Question: i have a standard select html attribute and what i want to do is add an icon to the selected option list basically it shows the user that this select has download options here's my code.
'''
<select>
<option style="background-image: url('https://s17.postimg.cc/kc1y6xwlb/download.png')"></option>
<option>PDF</option>
<option>CSV</option>
</select>
'''
this is what i am trying to achieve!

i have tried a couple of solutions but none seems to be working for my issue, any help?
<URL>
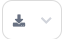
Answer: Unfortunately, we cannot style an 'option' element using only CSS.
But, we can do it on the 'select'!
Is my snippet the kind of thing you are trying to achieve?
'''
select {
border: 1px solid gray;
border-radius: 8px;
padding: 4px 0 4px 24px;
background-image: url('https://s17.postimg.cc/kc1y6xwlb/download.png');
background-repeat: no-repeat;
background-position: 8px;
}
'''
'''
<select>
<option hidden>...</option>
<option>PDF</option>
<option>CSV</option>
</select>
'''
You might be interested in this topic: <URL>
I hope it helps.